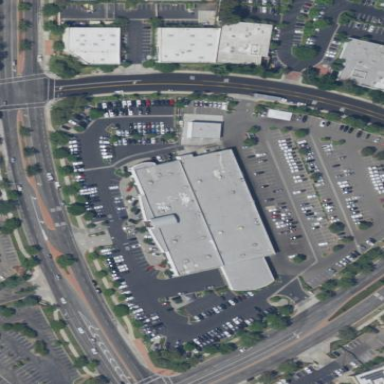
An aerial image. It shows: Building that houses car shop.